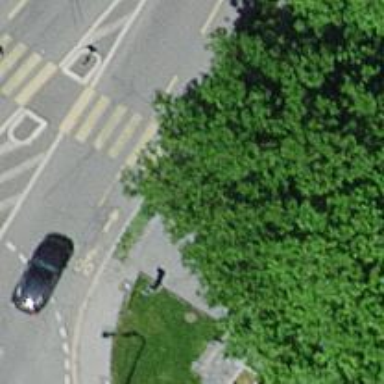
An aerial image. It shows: Kerb barrier.